Interaction volume radius: 10 \u00c5
Interaction volume height: 10 \u00c5
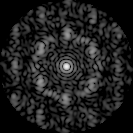
Disorder parameter: 0.6372